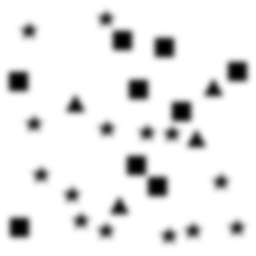
Squares: 9
Triangles: 4
Stars: 14
Total shapes: 27